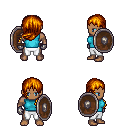
a pixel art fantasy rpg character, male body template, human, dark skin, teal sleeveless shirt, white pants, dark blonde left-swept hairstyle, metal gloves, shield, four views (front, back, left, right), 2x2 character sprite sheet, small pixel art, hard edges, no anti-aliasing